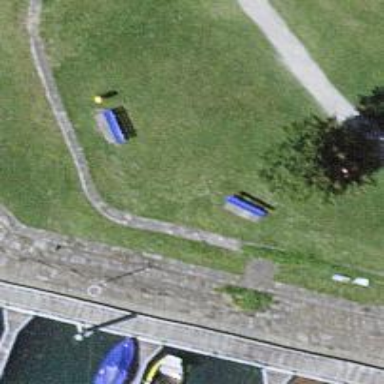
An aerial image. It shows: Bench.